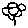
Label: flower